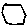
Label: hexagon